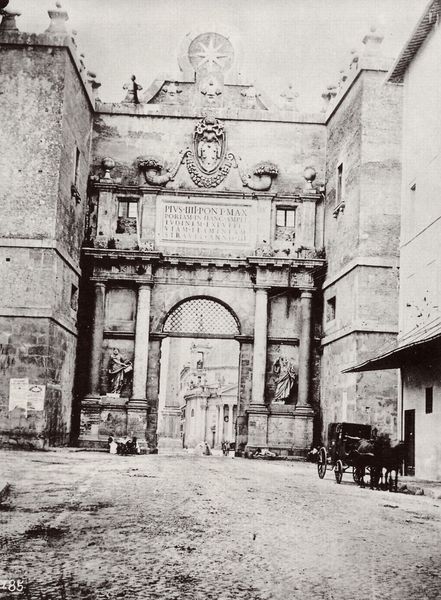
Titel: Porta del Popolo
Künstler: Italienischer Photograph
Schlagwörter: himmel, schatten, weiß, menschen, sitzen, stadt, fenster, grau, licht, schwarz, strasse, säule, säulen, gebäude, haus, leute, ornament, wand, architektur, sockel, stein, häuser, gitter, kirche, sonne, figur, girlande, karren, pferde, rund, räder, früchte, skulptur, relief, schrift, bogen, fassade, fassaden, pflaster, bündel, giebel, mauer, ziegel, kutsche, platz, pilaster, sepia, figuren, rundbogen, wagen, tafel, symmetrie, inschrift, tor, zinnen, foto, fotografie, photographie, stadtansicht, eingang, nische, stern, torbogen, mauerwerk, schwarz weiss, plakat, kranz, architrav, kapitelle, girlanden, photo, fries, wappen, stadttor, sims, gesims, skulpturen, pforte, plastiken, statuen, mauern, obelisk, aussen, stadtmauer, einfahrt, kränze, schlüssel, bogenstellung, verbunden, aufnahme, bund, aufsatz, gebälk, triumpfbogen, markise, latein, first, triumpf, bündnis, trasse, erdes, gitterbogen, steibbank, inschrifttafel, zurückversetzt, zurückgesetzt, dockel